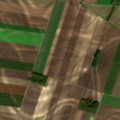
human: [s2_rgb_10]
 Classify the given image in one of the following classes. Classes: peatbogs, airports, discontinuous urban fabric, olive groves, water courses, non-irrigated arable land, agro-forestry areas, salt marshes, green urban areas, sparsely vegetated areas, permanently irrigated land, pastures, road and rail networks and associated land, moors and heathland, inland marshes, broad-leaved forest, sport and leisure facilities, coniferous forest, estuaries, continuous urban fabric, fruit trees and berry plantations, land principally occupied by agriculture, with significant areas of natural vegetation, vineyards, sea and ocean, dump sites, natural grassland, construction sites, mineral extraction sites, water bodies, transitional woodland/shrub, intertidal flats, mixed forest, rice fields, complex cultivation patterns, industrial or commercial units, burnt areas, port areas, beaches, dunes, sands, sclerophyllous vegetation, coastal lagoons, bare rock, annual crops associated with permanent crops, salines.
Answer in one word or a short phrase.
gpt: non-irrigated arable land